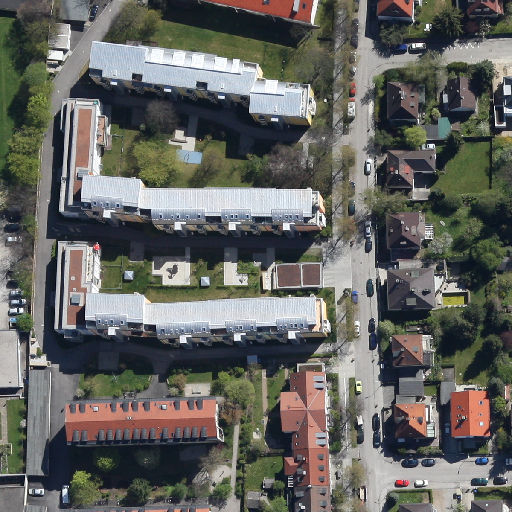
Referring expression: vehicle in the parking area